Question: I have created subplots that contain measurements taken from an oscilloscope.
N is a parameter that determines the number of subplots.
The issue is that when there's 1 plot, it has no title or y label.
When there are more than one plot, only the last one is affected
'''
##Plots a time trend of the active measurements on a MSO4/5/6
##Pierre Dupont - Tek - 2020
import matplotlib.pyplot as plt
from matplotlib.animation import FuncAnimation
import visa
import sys
rm = visa.ResourceManager()
scope = rm.open_resource('TCPIP::192.168.1.34::INSTR')
##determines number of active measurements
def active_measurements():
meas_list=scope.query('MEASUrement:LIST?')
N=meas_list.count(",")+1
if "NONE" in meas_list:
scope.close()
sys.exit("No measurement found, exiting...")
return(N)
N=active_measurements()
plots_set={} ##dictionary that will contain the subplots. One per active measurement.
ydata_set={} ##dictionary that will contain the array of logged data
fig=plt.figure()
IDN=scope.query('*idn?')
fig.suptitle('Measurement data logger / connected to: '+IDN,fontsize=10,color='purple')
plt.style.use('ggplot')
##definition of the subplots in the dictionary + subplots titles and axis legend
for i in range (1,N+1):
plots_set["ax"+str(i)]=fig.add_subplot(N,1,i)
meas_type=scope.query('MEASUrement:MEAS{}:TYPe?'.format(i))
plots_set["ax"+str(i)].set_title(meas_type,fontsize='small')
meas_unit=scope.query('MEASUrement:MEAS{}:YUNIT?'.format(i))
plots_set["ax"+str(i)].set_ylabel(meas_unit.replace('"',''))
print(i,meas_type,meas_unit)
ydata_set["y"+str(i)]=[]
index=0
x=[]
## function that runs at every data log. Appends the arrays of measurement
## data and updates the subplots
def animate(i):
global index
index+=1
x.append(index)
t=1
for k,k2 in zip(ydata_set,plots_set):
scope.query('*OPC?')
M=float(scope.query('MEASUrement:MEAS{}:RESUlts:CURRentacq:MEAN?'.format(t)))
t+=1
plt.cla()
ydata_set[k].append(M)
plots_set[k2].plot(x,ydata_set[k],marker="X",linewidth=0.5,color='blue')
##frames parameter = number of logs // interval parameter = time between 2 logs (in ms)
ani=FuncAnimation(plt.gcf(), animate, frames=1000, interval=500, repeat=False)
plt.tight_layout()
plt.show()
scope.close()
'''
OUTPUT:
'''
1 RISETIME
"s"
2 POVERSHOOT
"%"
3 MAXIMUM
"V"
'''

Many thanks for your inputs. Sorry for any lack of clarity that's my first post.
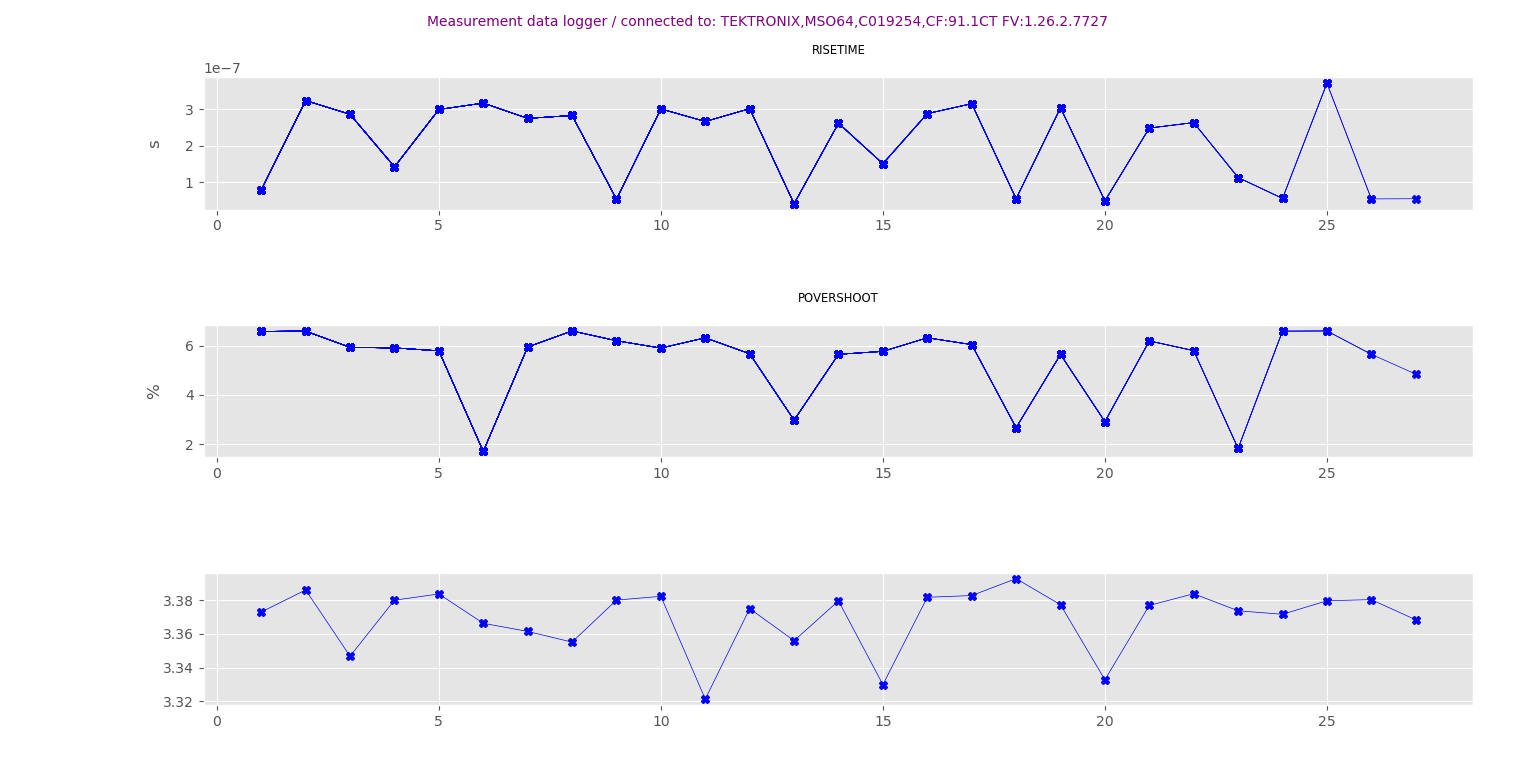
Answer: Calling 'plt.cla()' clears the current, in this case most recently created, axes. This will clear all lines, labels, title, etc. If you want to use 'plt.cla()' in your animate function you will need to reset those each time, e.g.
'''
def animate(i):
# ...
plt.cla()
plt.set_title("title")
plt.set_ylabel("label")
# etc
'''
An alternative would be to use 'set_data' to update your plots, i.e.
'''
lines = [subplot.plot(x, ydata, marker="X", linewidth=0.5, color='blue')[0]
for subplot, ydata in zip(plots_set, ydata)]
def animate(i):
global index
index+=1
x.append(index)
t=1
for ydata, line in zip(ydata_set, lines):
scope.query('*OPC?')
M=float(scope.query('MEASUrement:MEAS{}:RESUlts:CURRentacq:MEAN?'.format(t)))
t+=1
ydata.append(M)
line.set_data(x, ydata)
'''
This will not require the entire subplot to be cleared each time new data comes in.